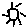
Label: sun